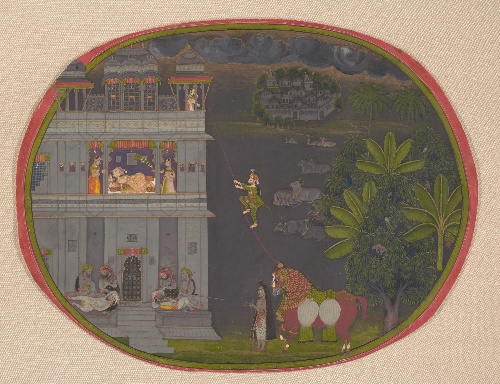
Artist: Chokha
Artist bio: Indian, active 1799–ca. 1826
Date: ca. 1800–10
Object type: Painting
Classification: Paintings
Medium: Opaque watercolor, ink and gold on paper
Culture: India (Rajasthan, Mewar)
Dimensions: Image: 11 1/2 x 14 7/8 in. (29.2 x 37.8 cm)
Page: 12 3/16 x 15 15/16 in. (31 x 40.5 cm)
Department: Asian Art
Credit line: Purchase, Friends of Asian Art Gifts, 2006
Accession year: 2006
Repository: Metropolitan Museum of Art, New York, NY
Tags: Sleeping|Palaces|Men|Women|Night|Horses|Cows